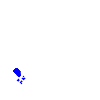
Particle: electron